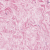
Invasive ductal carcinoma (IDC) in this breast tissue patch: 0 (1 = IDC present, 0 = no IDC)